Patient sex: M
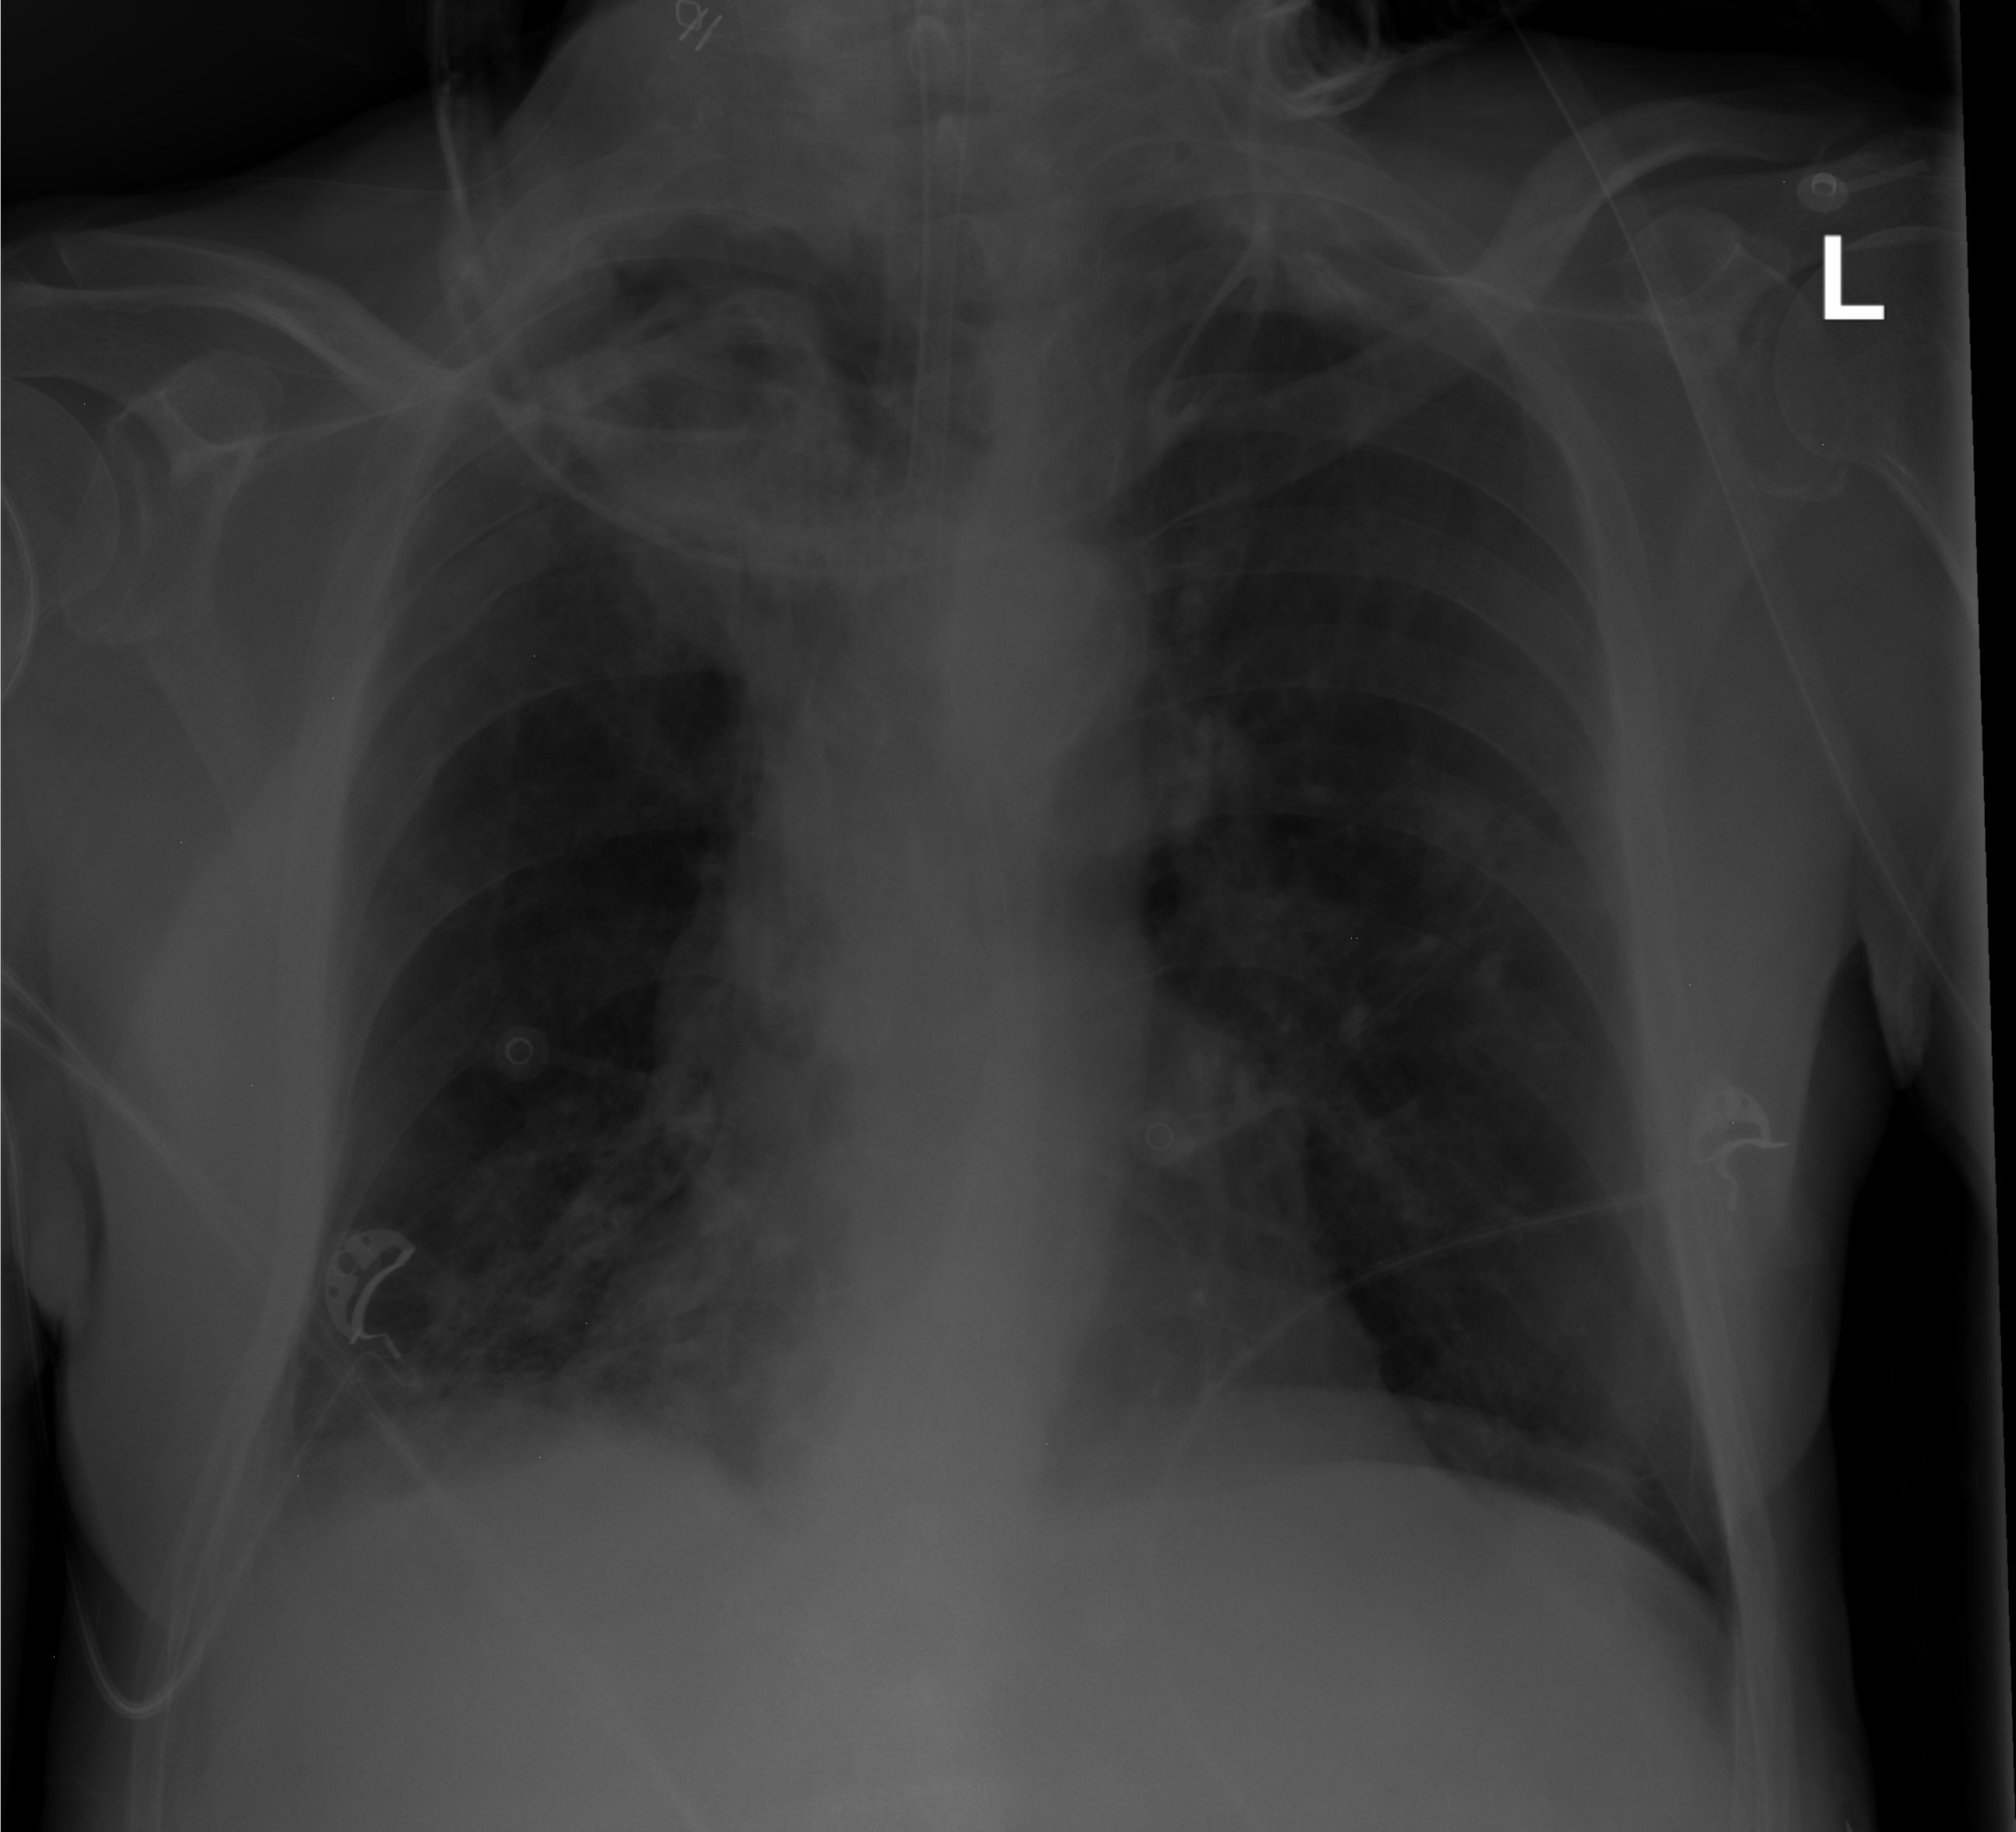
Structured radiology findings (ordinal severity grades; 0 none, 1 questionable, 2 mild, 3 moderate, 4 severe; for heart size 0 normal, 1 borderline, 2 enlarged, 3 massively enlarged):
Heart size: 0
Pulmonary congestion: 0
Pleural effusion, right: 0
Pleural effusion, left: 0
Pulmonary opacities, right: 2
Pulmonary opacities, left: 0
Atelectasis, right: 2
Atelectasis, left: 0